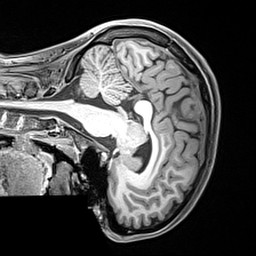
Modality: T1w
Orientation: sagittal
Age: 19
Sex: female
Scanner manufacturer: siemens
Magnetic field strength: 3 T
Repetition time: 2.4 s
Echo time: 0.00217 s